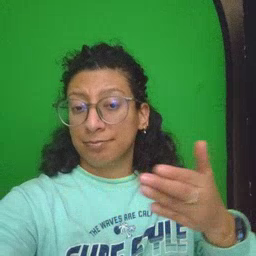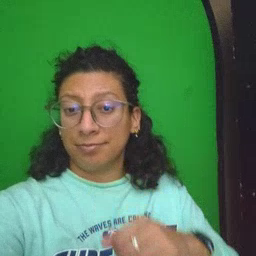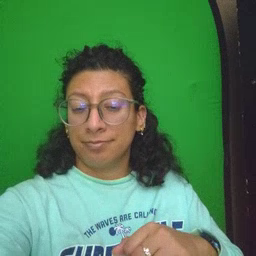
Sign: puppy